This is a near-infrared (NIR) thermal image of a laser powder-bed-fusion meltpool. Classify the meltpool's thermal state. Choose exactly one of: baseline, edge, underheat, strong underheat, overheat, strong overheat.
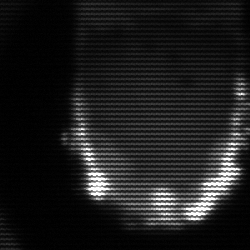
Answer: baseline